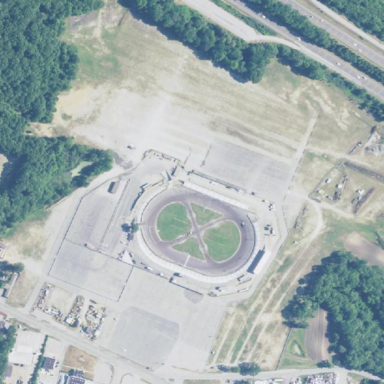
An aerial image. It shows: Stadium primarily used for motor sports.